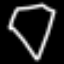
Label: diamond